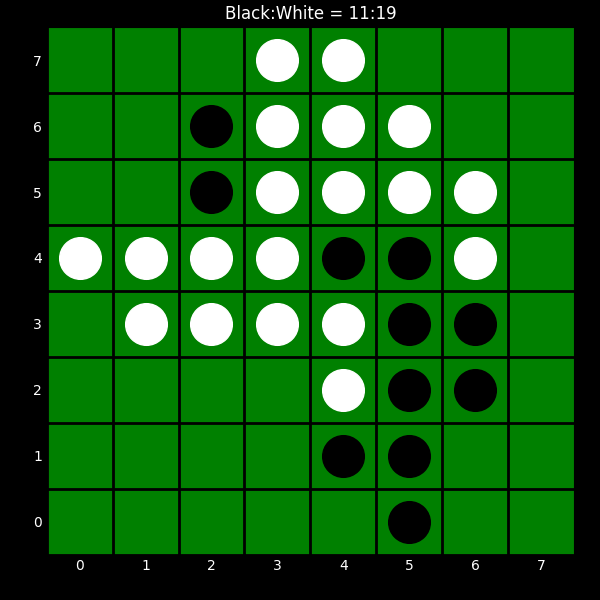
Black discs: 11
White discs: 19